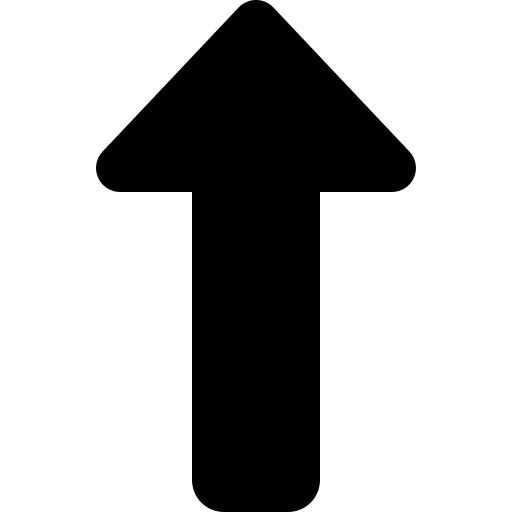
Tags: icon, FontAwesome, fa-icon, solid, up, long